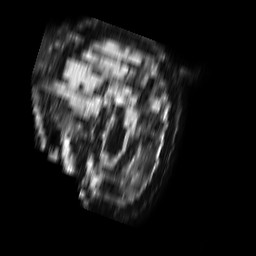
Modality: FLAIR
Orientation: sagittal
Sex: female
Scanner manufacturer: philips
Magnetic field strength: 1.5 T
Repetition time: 6 s
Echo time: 0.1008 s